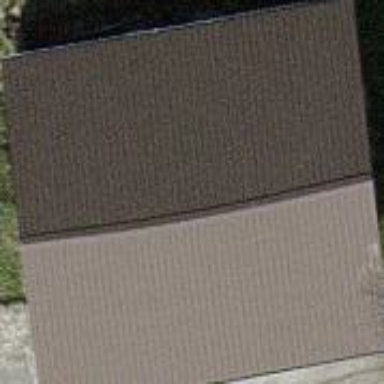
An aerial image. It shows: Garage building.